Question: Iterate through date cells and set each cell's foreground image dynamically
'''
for (int i = 0; i < numDatesSelected; i++) {
UIButton *myButton = (UIButton *)[self.smallCalendarView viewWithTag:[selectedDates[i] timeIntervalSince1970]];
float btnWidth = myButton.frame.size.width;
float btnHeight = (myButton.frame.size.height - (i*3));
UIImage *img = [self imageWithColor:[UIColor greenColor] width:btnWidth height:btnHeight];
[myButton setImage:img forState:UIControlStateNormal];
}
'''
}
return UIImage objects
'''
- (UIImage *)imageWithColor:(UIColor *)color width:(float)w height:(float)h {
CGRect rect = CGRectMake(0, 0, w, h);
// Create a w by H pixel context
UIGraphicsBeginImageContextWithOptions(rect.size, NO, 0);
[color setFill];
UIRectFill(rect); // Fill it with your color
UIImage *image = UIGraphicsGetImageFromCurrentImageContext();
UIGraphicsEndImageContext();
return image;
}
'''
The result is this

I want to place all the green boxes at the bottom of each table cell. They are now vertically centered. How do I do it? Thank you!!
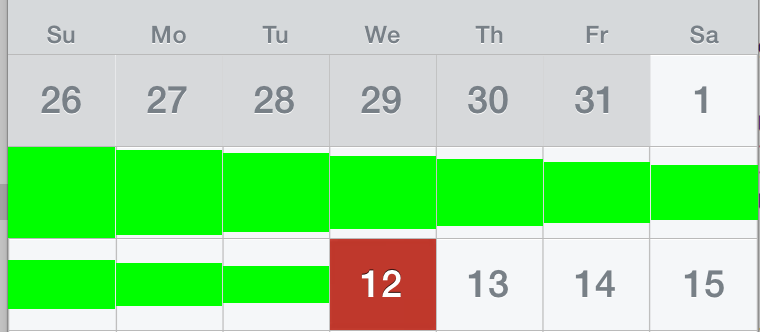
Answer: I suggest creating images of the same size as your button and filling only an inner rect placed where you want.
'''
- (UIImage *)imageWithColor:(UIColor *)color totalWidth:(float)tw totalHeight:(float)th filledWidth:(float)fw filledHeight:(float)fh {
CGRect rect = CGRectMake(0, 0, tw, th);
// Create a tw by th pixel context
UIGraphicsBeginImageContextWithOptions(rect.size, NO, 0);
//Create a inner rect to fill with your color
CGRect innerRect = CGRectMake(0 , th - fh, fw, fh);
[color setFill];
// Fill the inner rect with your color
UIRectFill(innerRect);
UIImage *image = UIGraphicsGetImageFromCurrentImageContext();
UIGraphicsEndImageContext();
return image;
}
'''